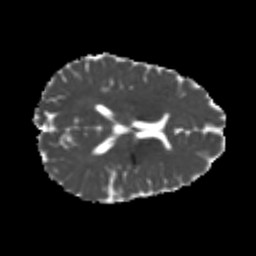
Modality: MD
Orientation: axial
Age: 21
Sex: female
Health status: healthy
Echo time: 0.074 s